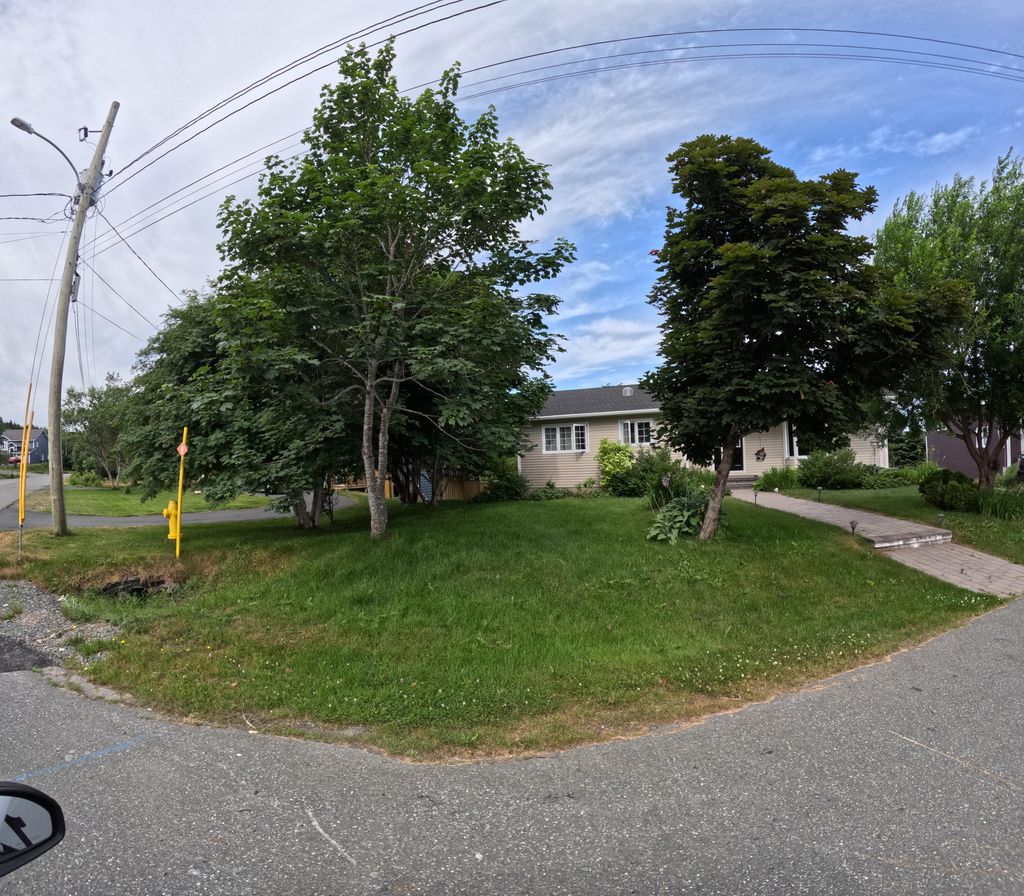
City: st_johns